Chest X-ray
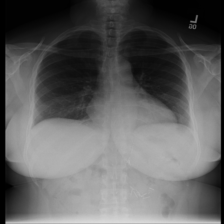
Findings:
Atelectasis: negative
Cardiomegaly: negative
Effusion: negative
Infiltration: negative
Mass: negative
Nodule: negative
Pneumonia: negative
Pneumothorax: negative
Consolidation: negative
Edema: negative
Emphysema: negative
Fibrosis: negative
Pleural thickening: negative
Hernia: negative